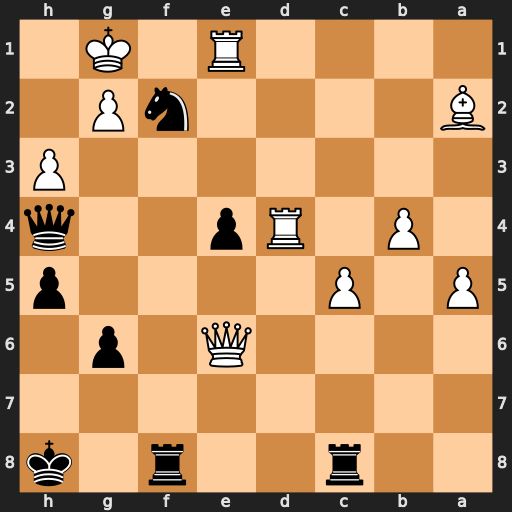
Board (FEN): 2r2r1k/8/4Q1p1/P1P4p/1P1Rp2q/7P/B4nP1/4R1K1
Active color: b
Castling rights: -
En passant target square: -
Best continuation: Rce8 Rexe4 Nxe4